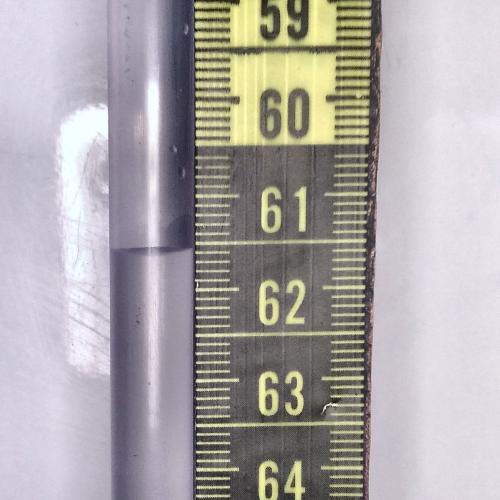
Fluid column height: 61.6 cm